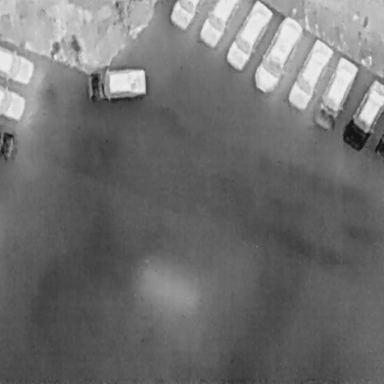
There are 11 Cars in the infrared image.